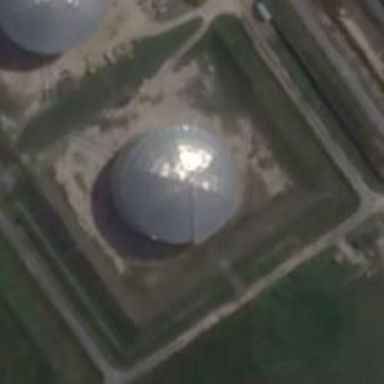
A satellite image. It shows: Storage tank that is man-made.